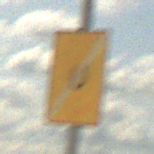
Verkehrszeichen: EndeUmleitung
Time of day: Midday
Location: Outdoor (Beach)
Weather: PartlyCloudy
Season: NotSpecified
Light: Natural